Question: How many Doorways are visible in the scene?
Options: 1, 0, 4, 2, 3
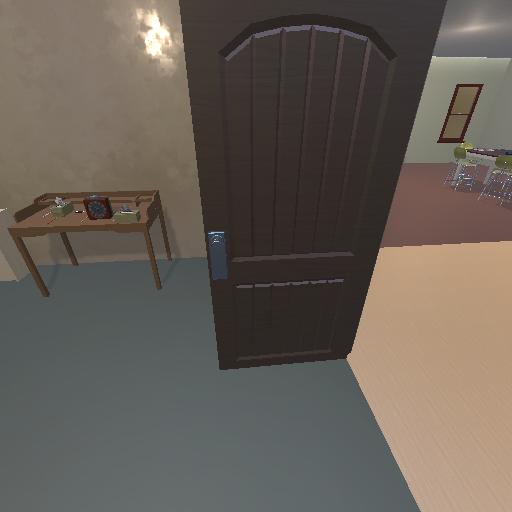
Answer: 1